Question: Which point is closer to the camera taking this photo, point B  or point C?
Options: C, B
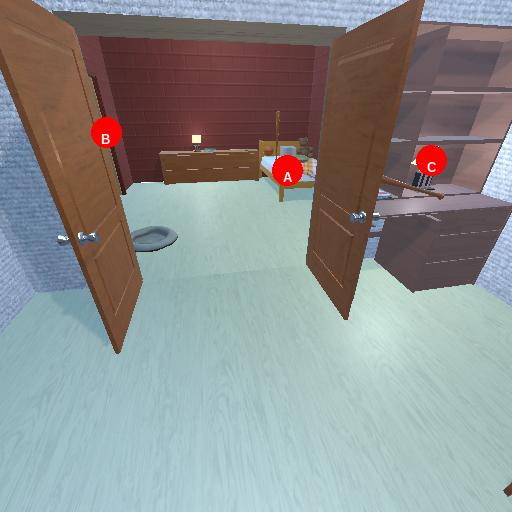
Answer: C